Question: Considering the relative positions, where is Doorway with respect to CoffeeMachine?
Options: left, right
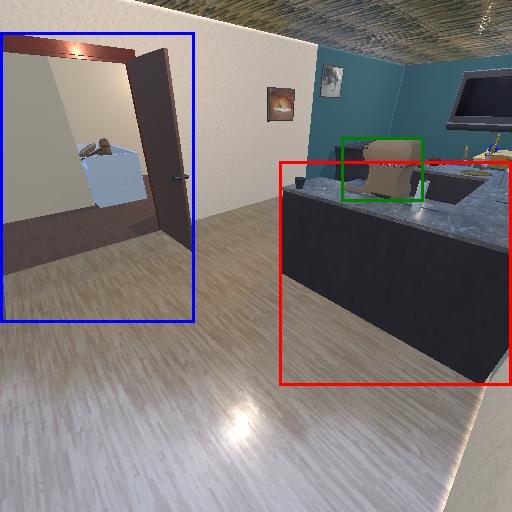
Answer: left